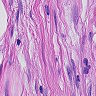
Metastatic tissue present: yes